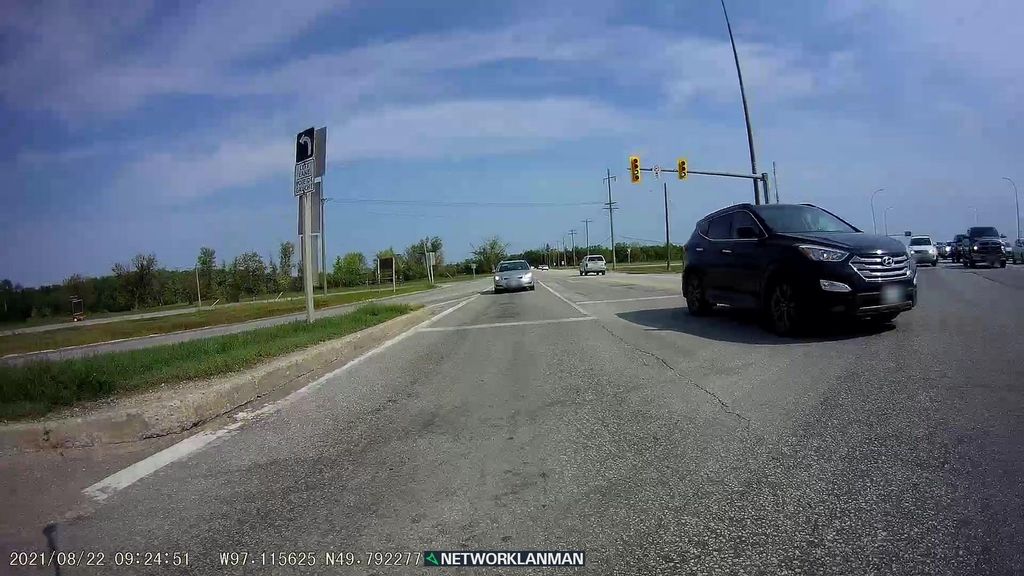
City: winnipeg